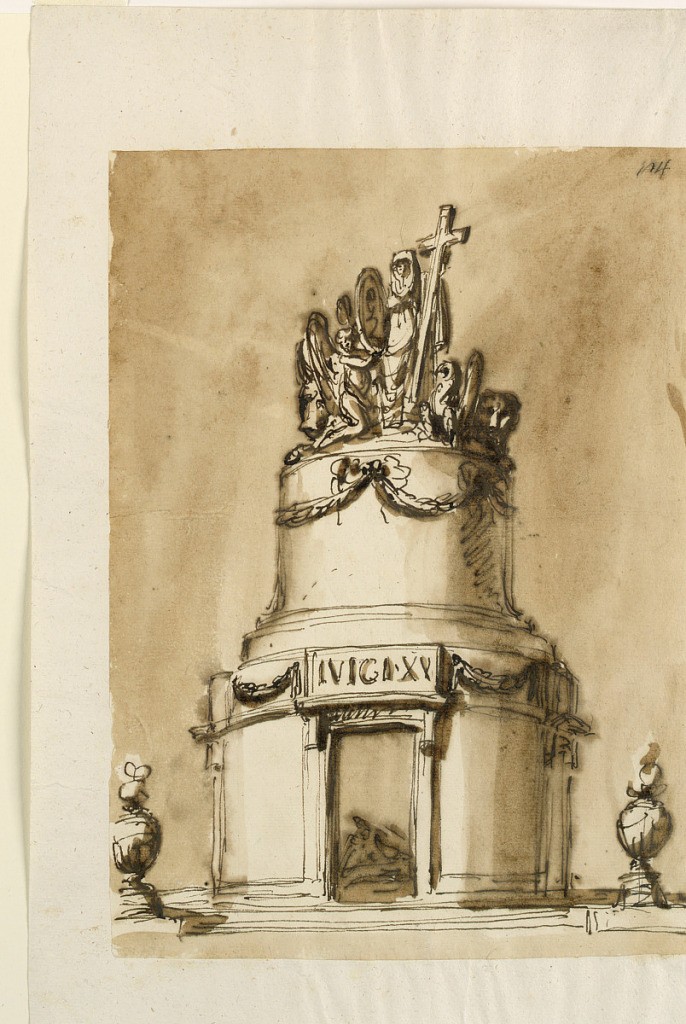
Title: Funeral Decorations for King Louis XVI of France
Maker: Giuseppe Barberi, Italian, 1746–1809
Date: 1793
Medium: Pen and brown ink, brush and brown wash on lined off-white laid paper
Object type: Drawing
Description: A variation of 1938-88-1302. Festoons as in 1938-88-1305. Inside is lying somewhat obliquely the crown, having the width of the opening. The lower part of the shaft of the pedestal is fluted.